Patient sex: M
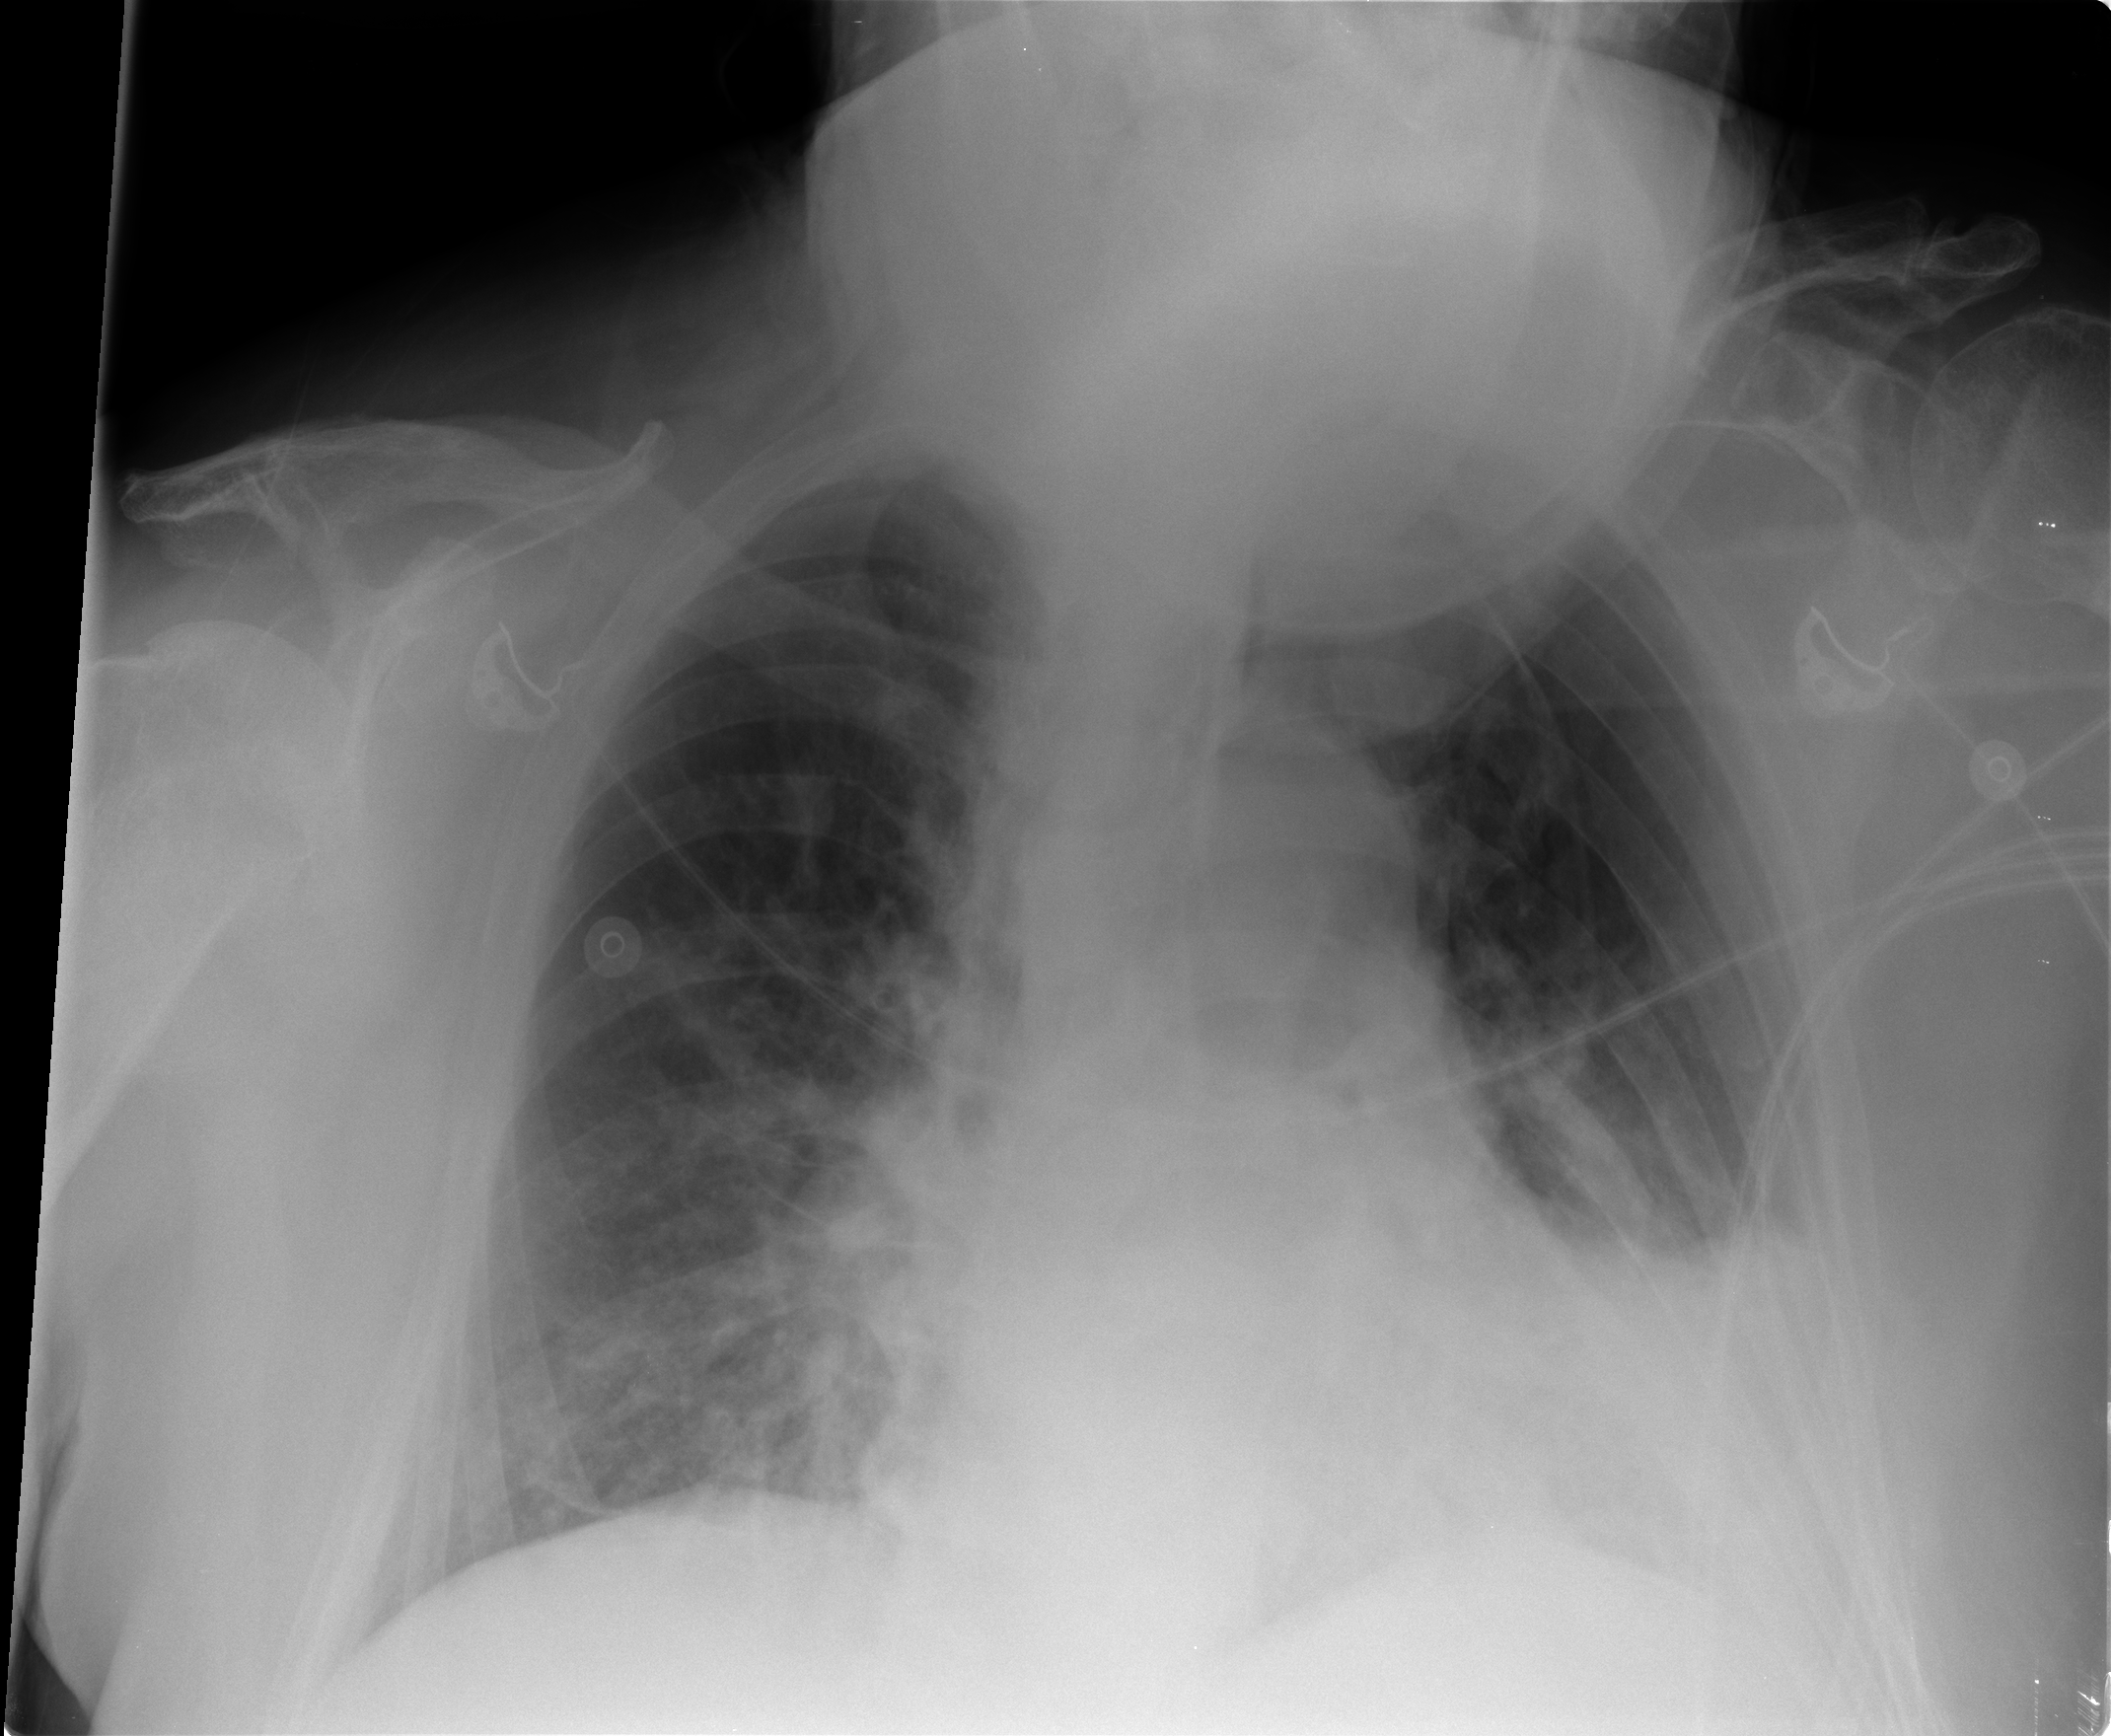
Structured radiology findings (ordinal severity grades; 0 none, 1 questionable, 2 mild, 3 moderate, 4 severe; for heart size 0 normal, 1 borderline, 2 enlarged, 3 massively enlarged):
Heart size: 2
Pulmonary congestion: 2
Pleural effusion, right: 2
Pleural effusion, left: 3
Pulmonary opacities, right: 1
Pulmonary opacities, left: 3
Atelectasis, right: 2
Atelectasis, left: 3